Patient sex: F
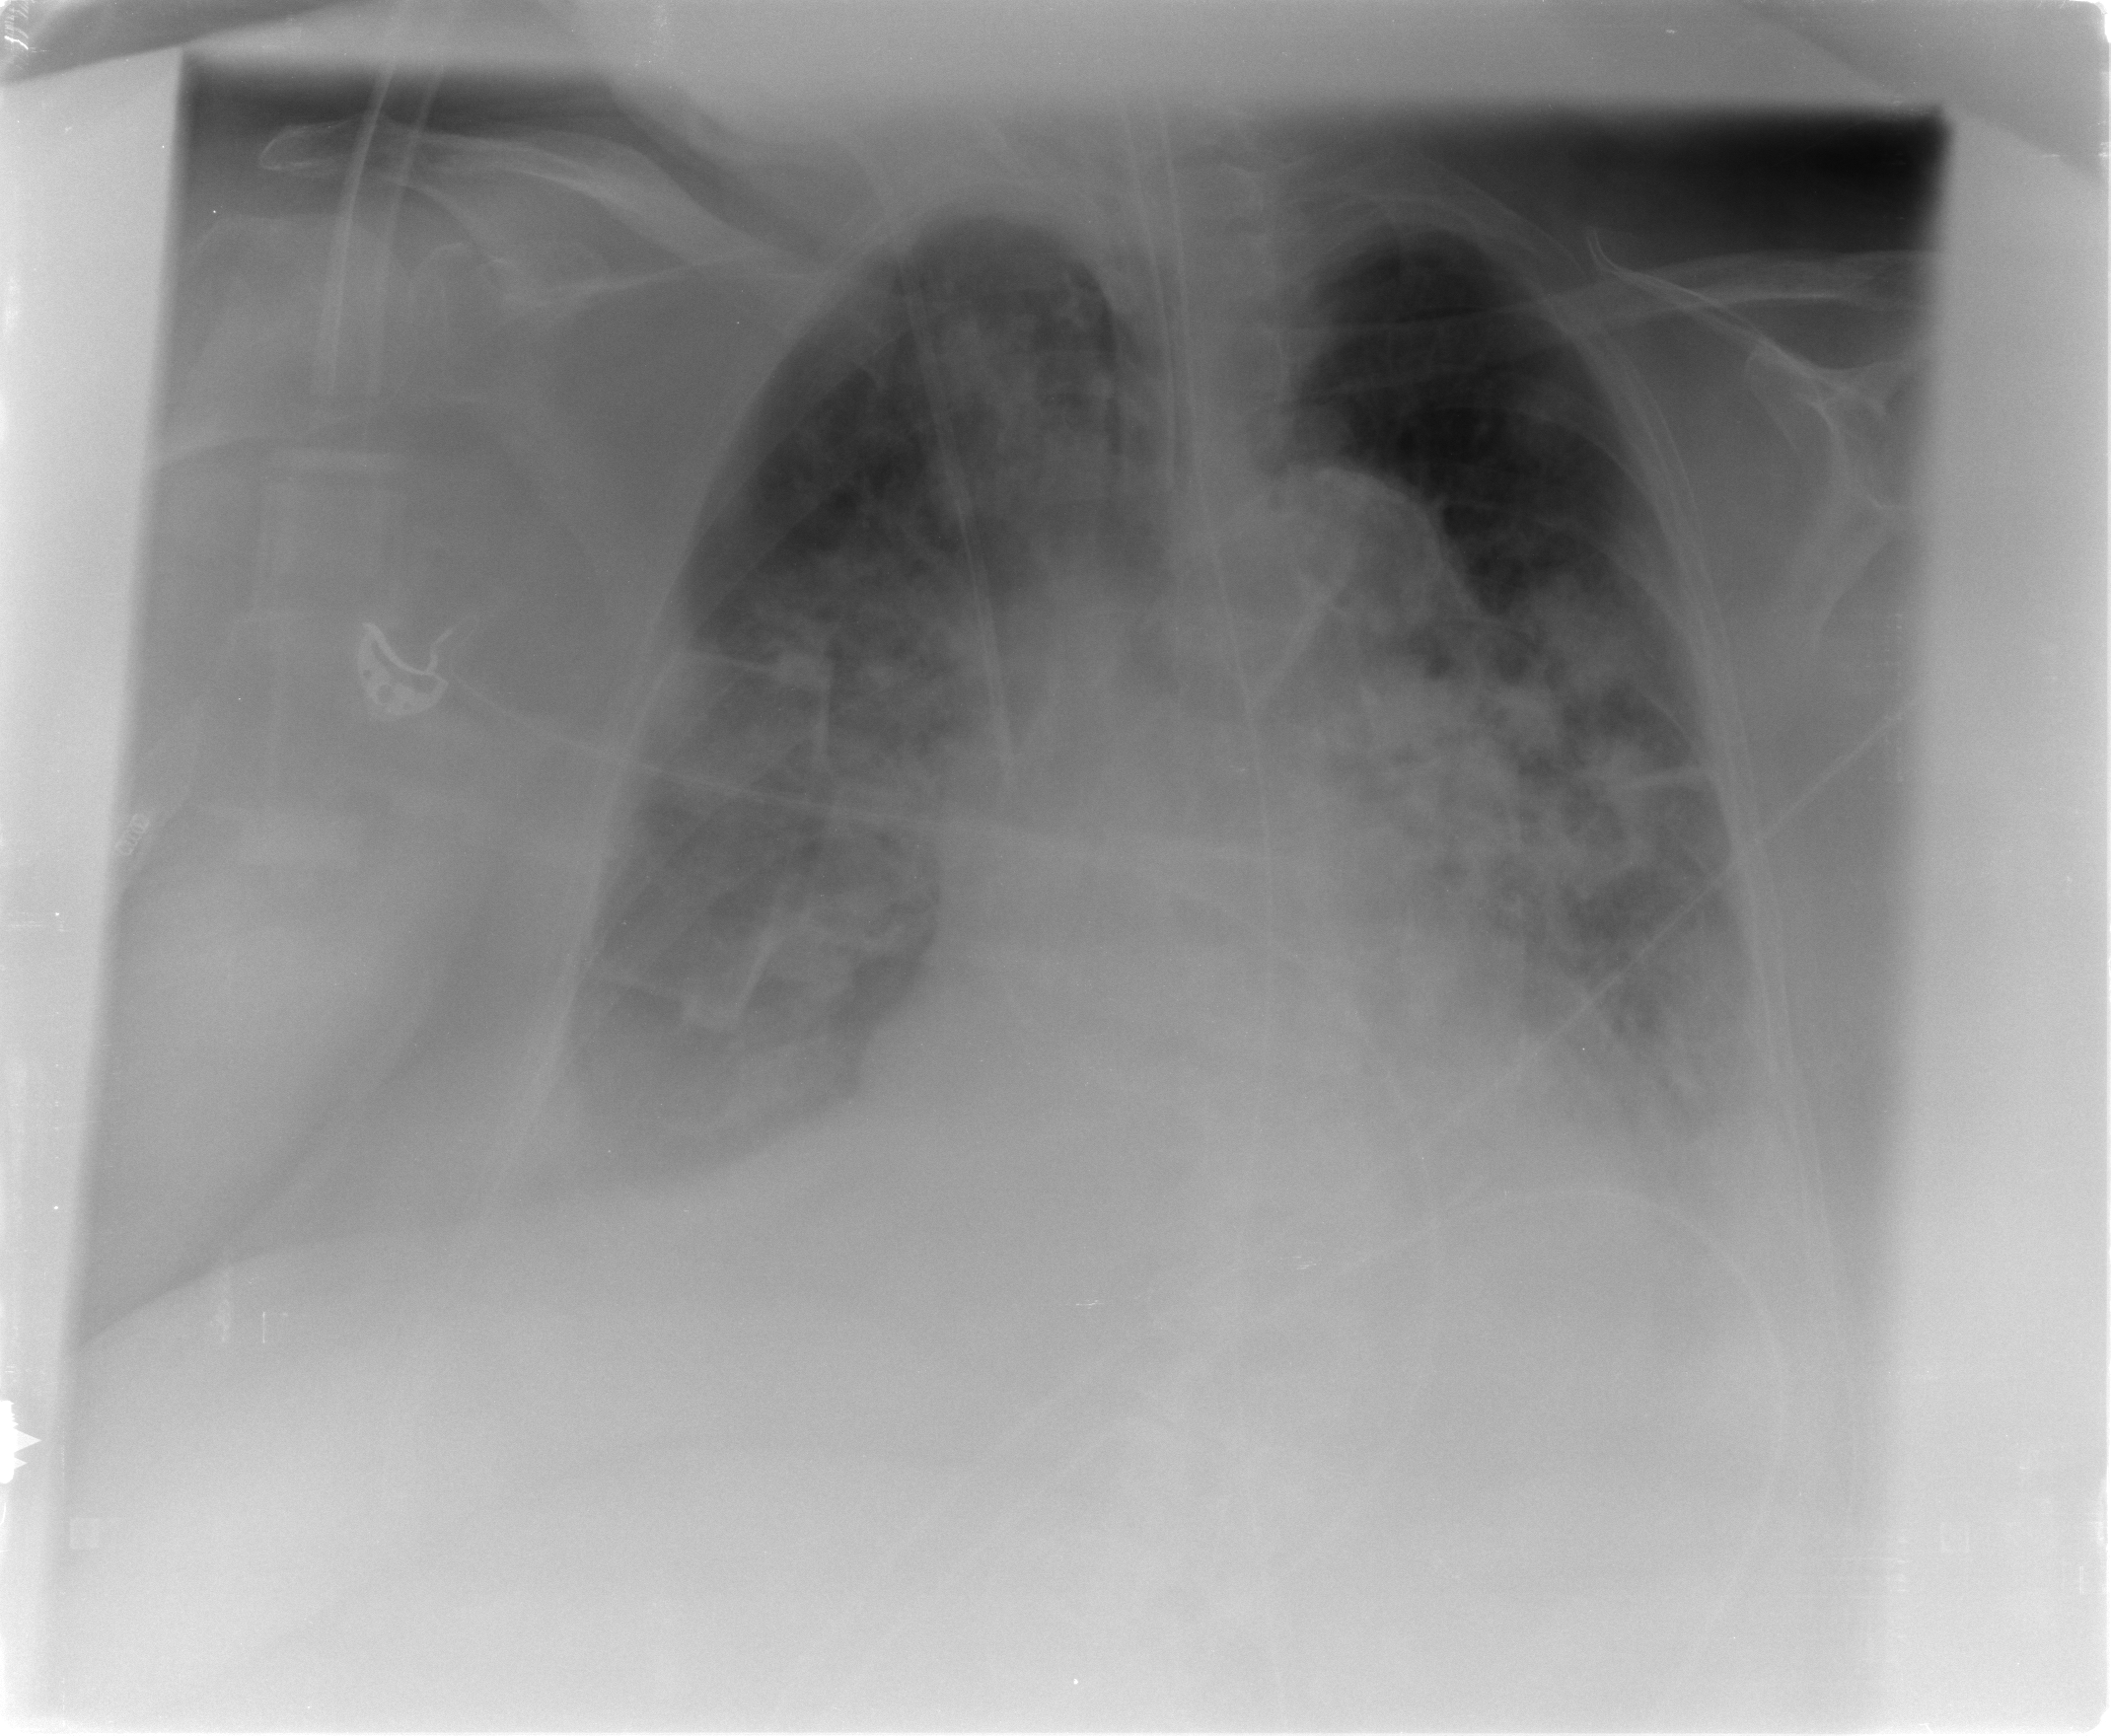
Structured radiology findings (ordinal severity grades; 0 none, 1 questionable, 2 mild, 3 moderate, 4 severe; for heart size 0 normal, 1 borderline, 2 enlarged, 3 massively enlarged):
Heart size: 1
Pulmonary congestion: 3
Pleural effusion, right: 2
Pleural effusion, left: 2
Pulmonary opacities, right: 3
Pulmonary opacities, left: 3
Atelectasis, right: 2
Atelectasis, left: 2